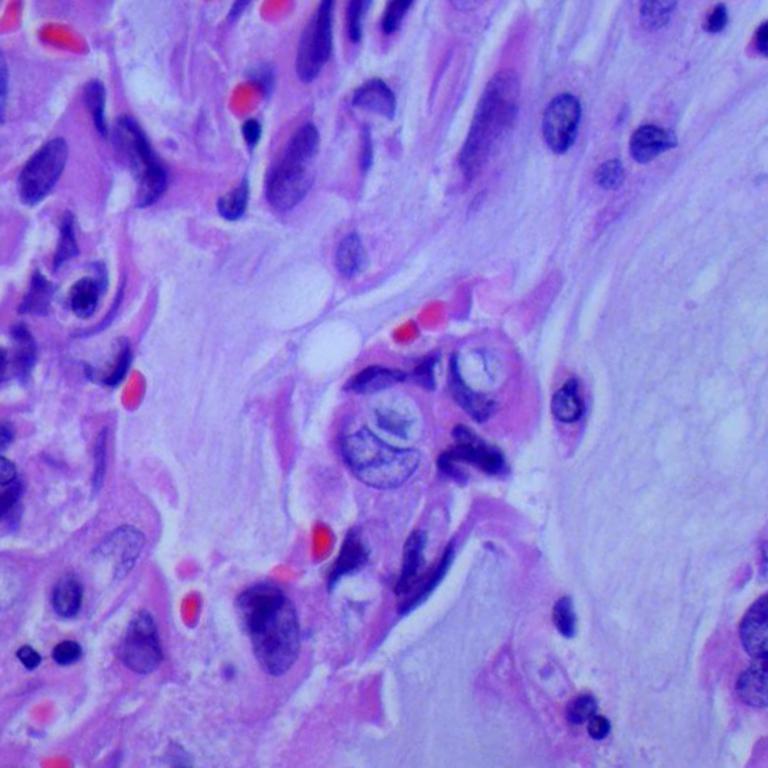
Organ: lung
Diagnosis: adenocarcinomas